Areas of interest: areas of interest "Jinli·Guangzhou Xiancun Golf Club"
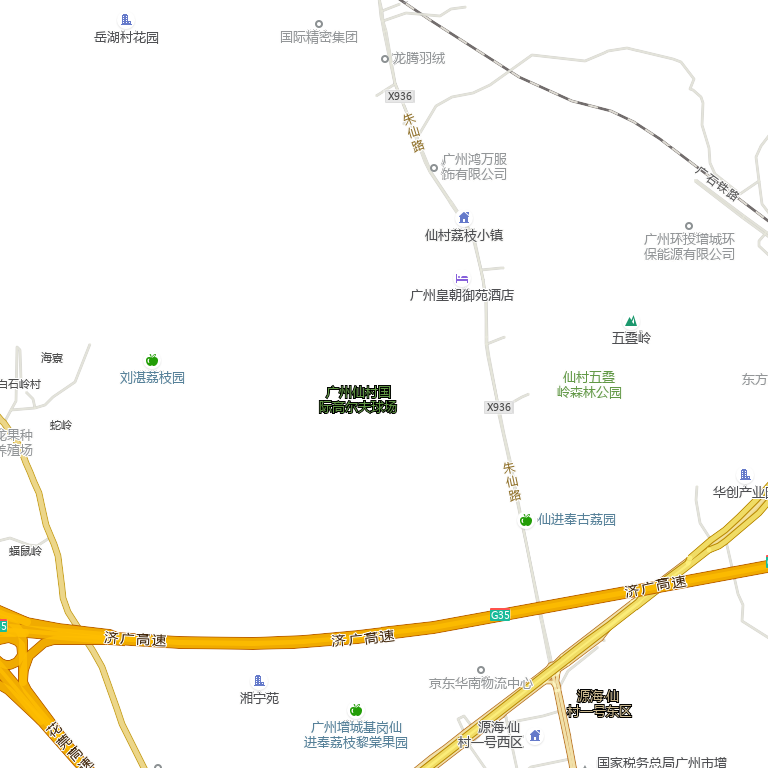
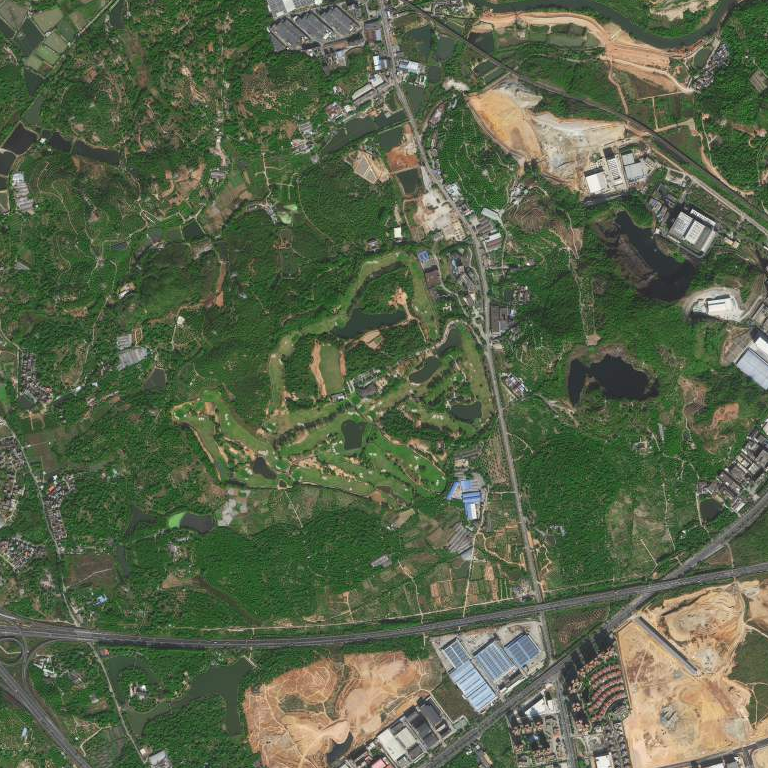